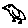
Label: bird